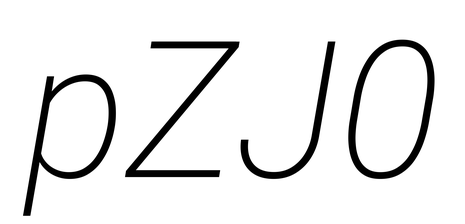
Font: Roboto-Italic_ExtraLight_Italic